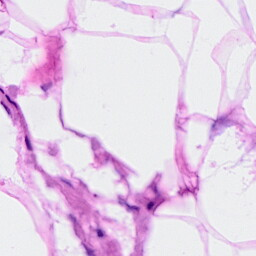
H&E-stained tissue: Breast